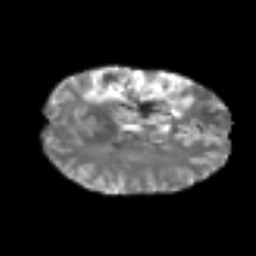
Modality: T2w
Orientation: axial
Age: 47
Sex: female
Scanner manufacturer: siemens
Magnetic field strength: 3 T
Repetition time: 6.1 s
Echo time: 0.101 s